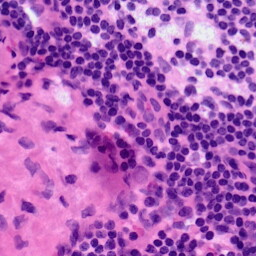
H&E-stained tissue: LymphNode